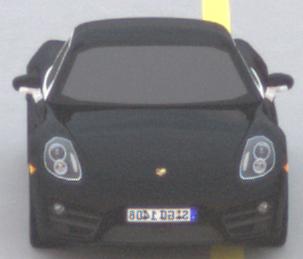
Make: Porsche
Model: Cayman
Detailed model: Cayman (981C)
Model produced from: 2013/03
Model produced until: 2014/04
Doors: 2
Color: black
Road condition: dry road
Daytime: sunrise or sunset
Contrast: low contrast